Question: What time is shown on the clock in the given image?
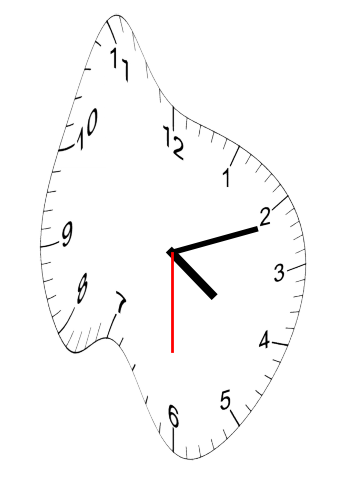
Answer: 04:11:30